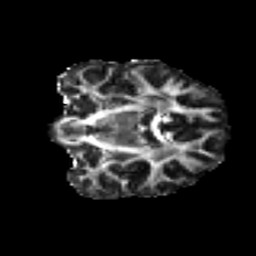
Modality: FA
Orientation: coronal
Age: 32
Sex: female
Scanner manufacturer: ge
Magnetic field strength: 3 T
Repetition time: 7.8 s
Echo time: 0.0606 s